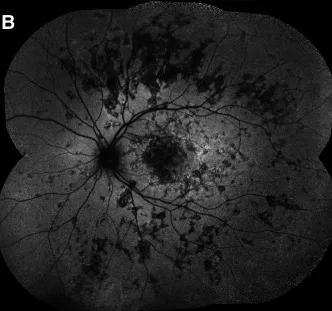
Patient 4. (C,D) At 5 month follow up, there appears to be no obvious new lesions/progression or active hyperfluorescent lesions.
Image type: ophthalmic_imaging (autofluorescence)